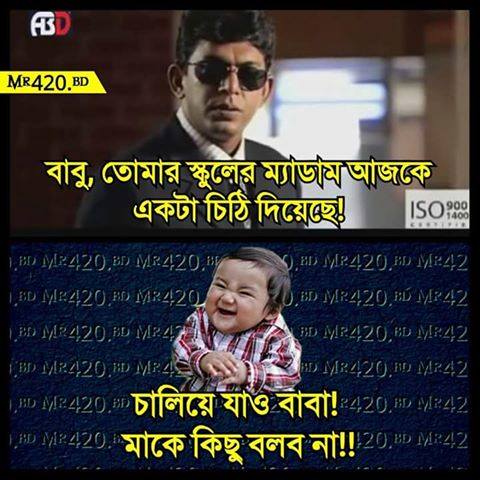
Caption: বাবু, তোমার স্কুলের ম্যাডাম আজকে একটা চিঠি দিয়েছে!  চালিয়ে যাও বাবা! মাকে কিছু বলব না!
Label: non-hate